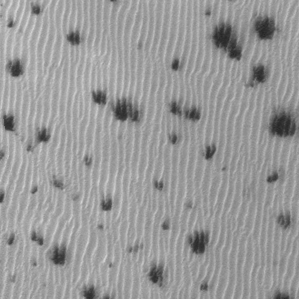
Label: frost